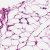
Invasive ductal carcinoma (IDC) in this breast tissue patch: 0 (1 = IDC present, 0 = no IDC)